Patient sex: M
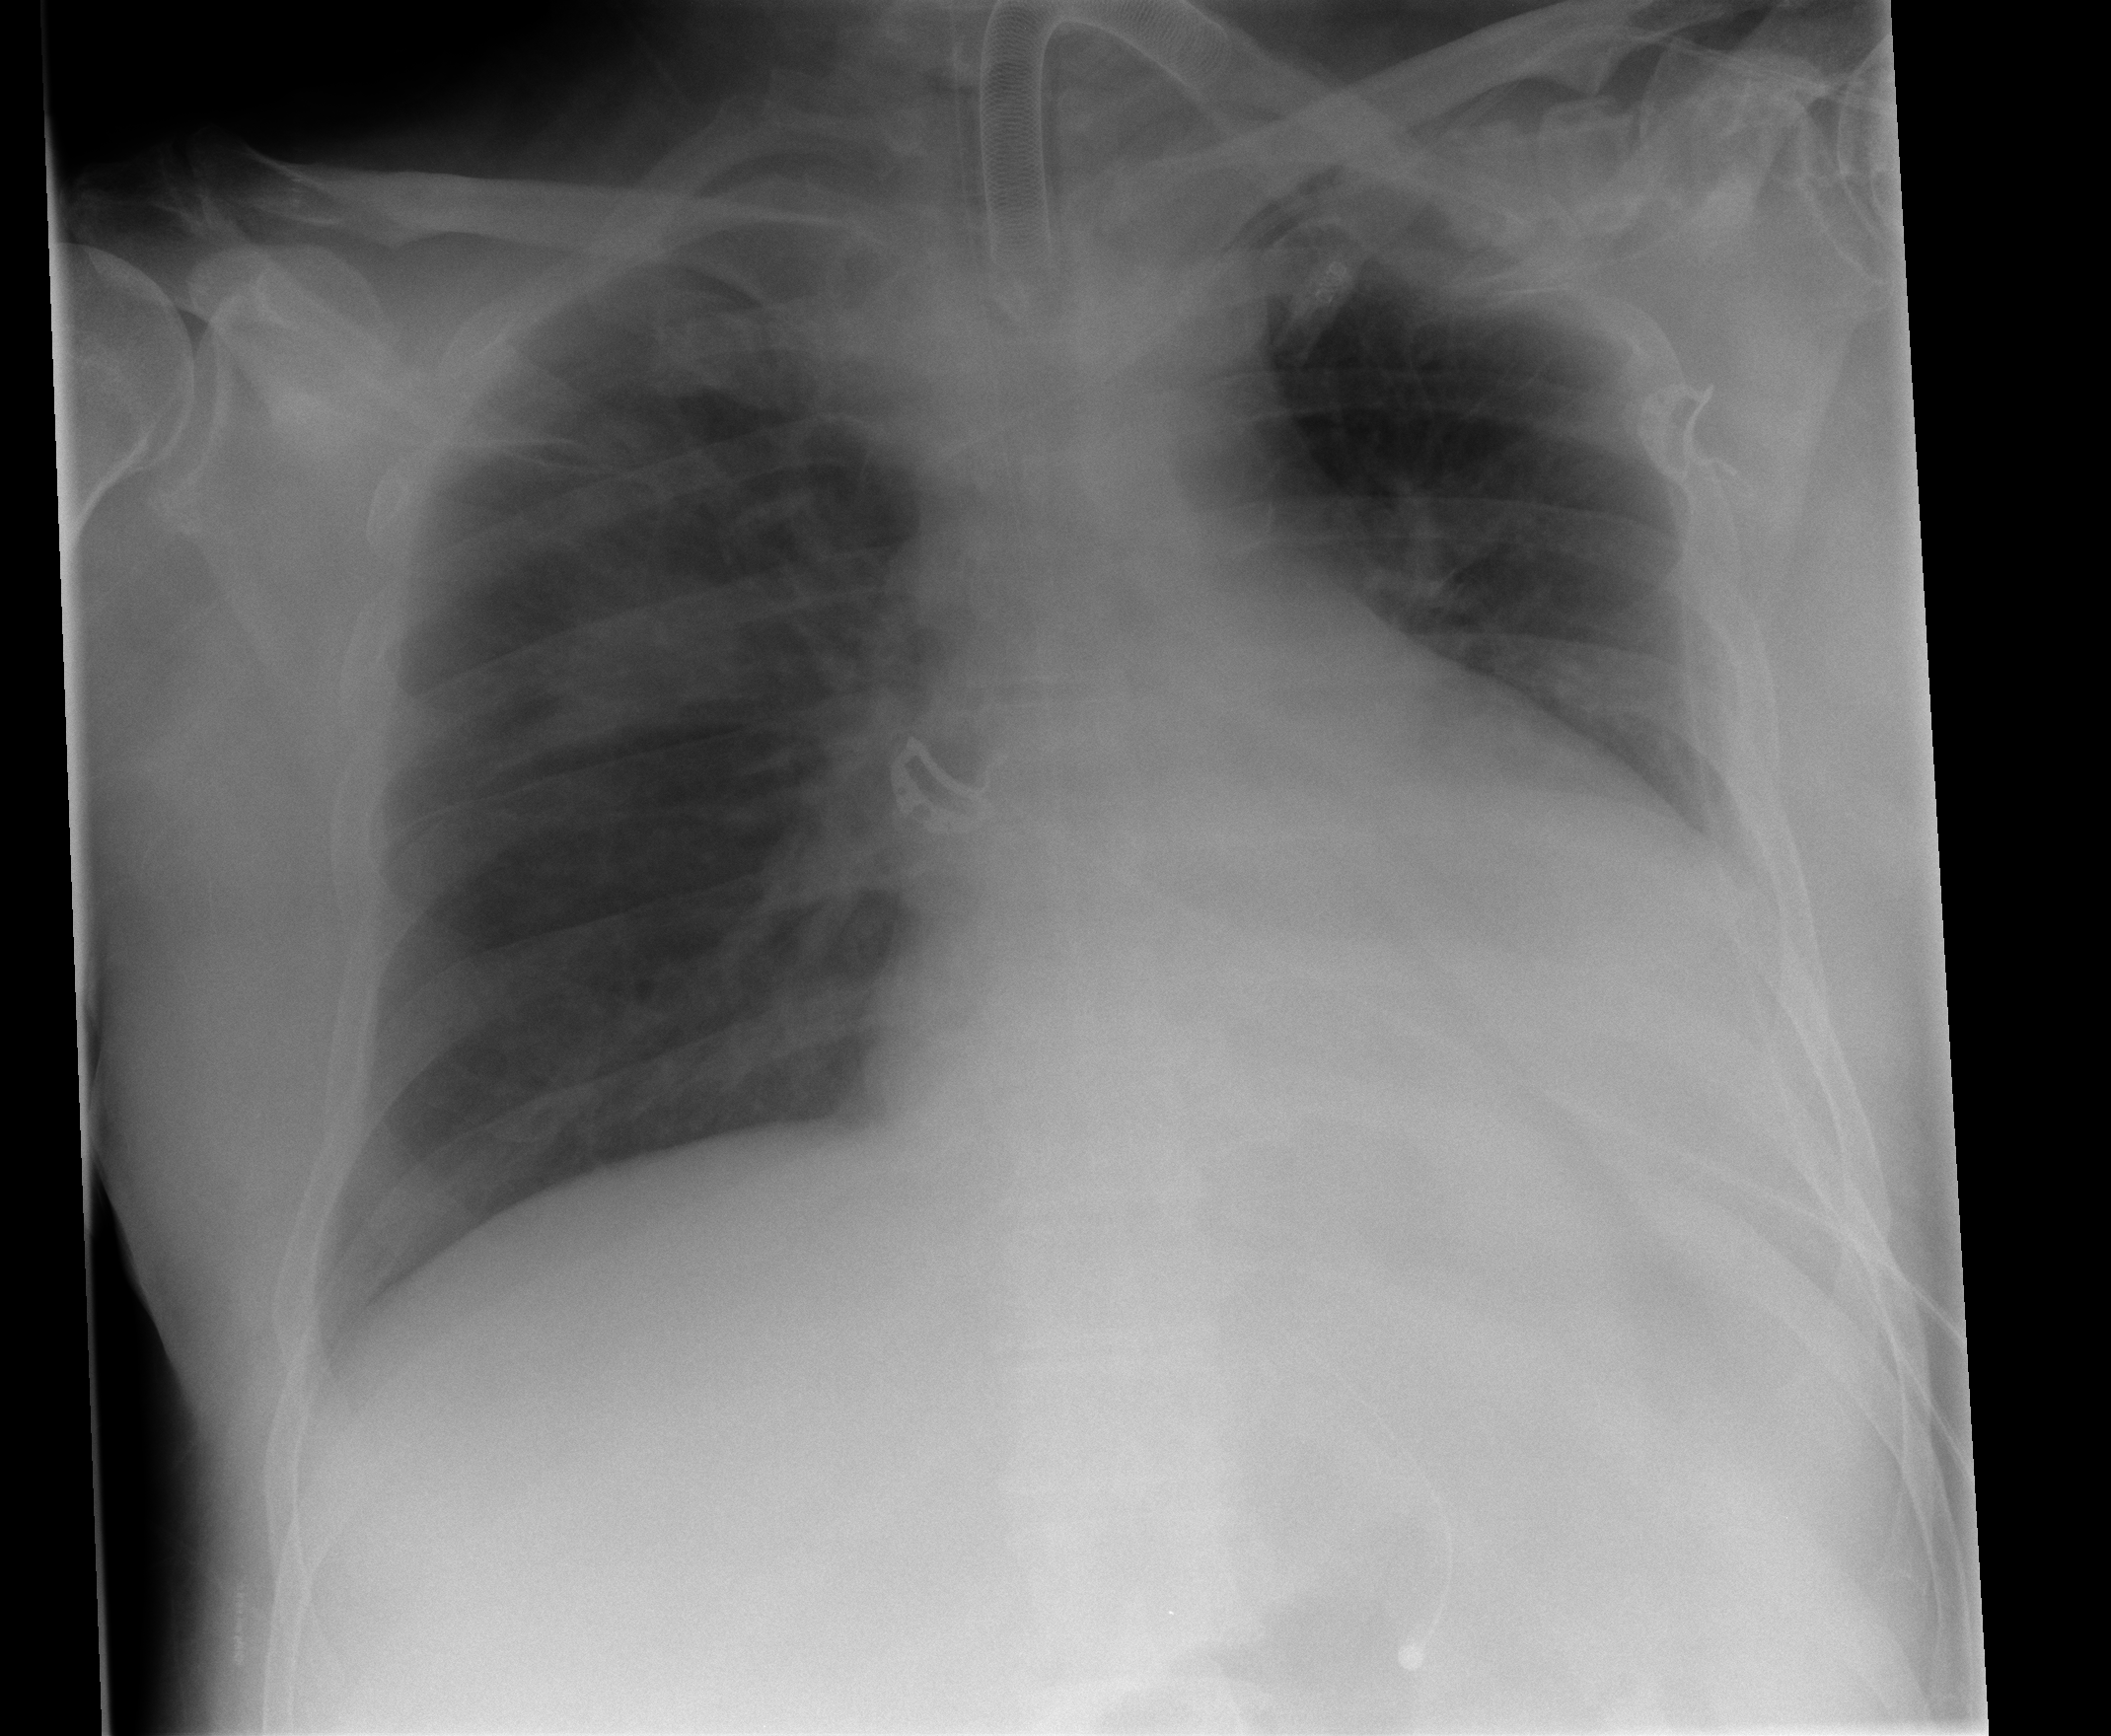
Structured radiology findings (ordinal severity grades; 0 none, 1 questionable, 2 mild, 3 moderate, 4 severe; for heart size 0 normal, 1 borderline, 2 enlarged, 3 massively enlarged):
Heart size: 2
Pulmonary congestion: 0
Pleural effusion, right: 0
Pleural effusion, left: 1
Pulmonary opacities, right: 2
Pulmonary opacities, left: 0
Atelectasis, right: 0
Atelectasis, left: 2